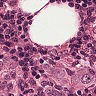
Metastatic tissue present: yes